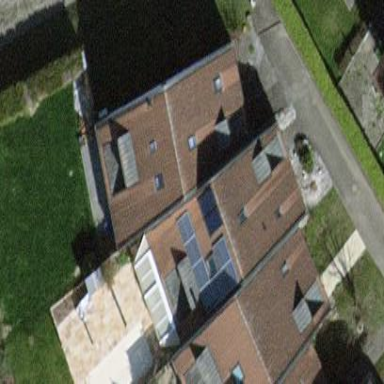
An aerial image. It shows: Terrace building with gabled roof.